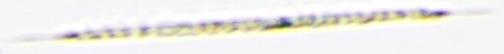
Label: Rhizosolenia